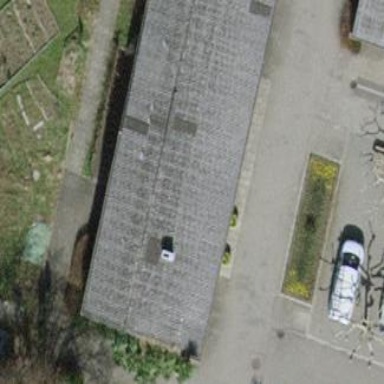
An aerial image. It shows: Building with tile roof.